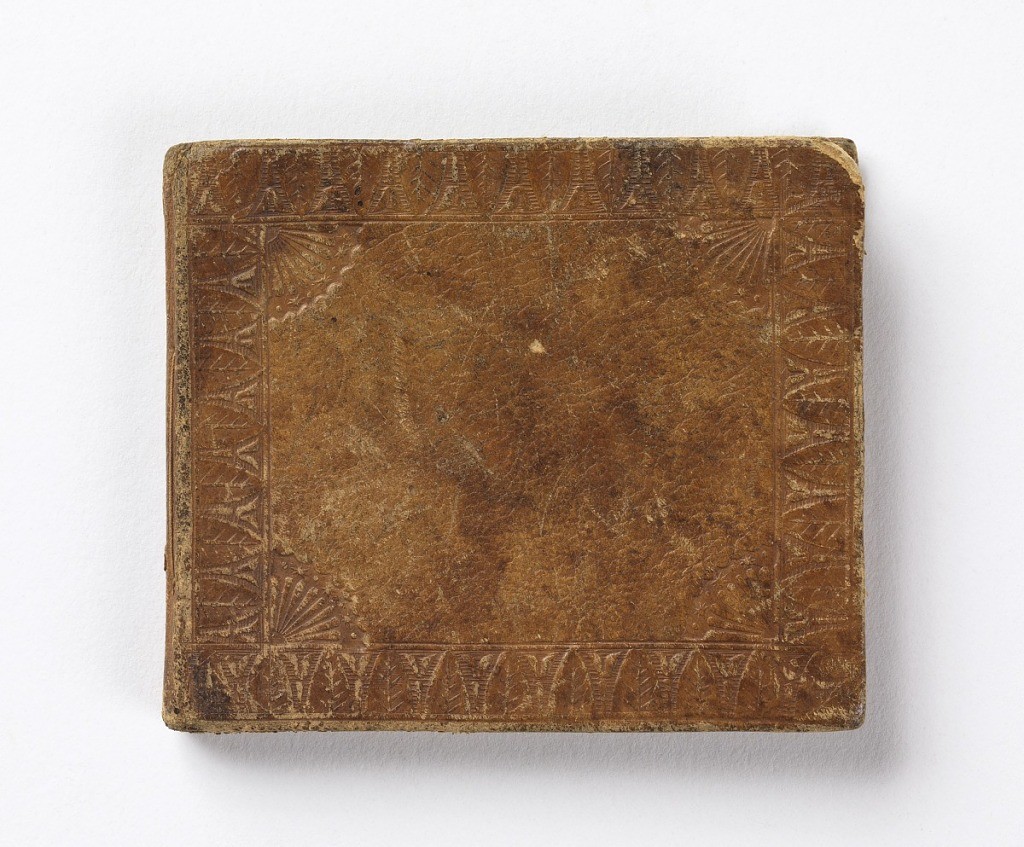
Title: Needle case
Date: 1815–35
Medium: Label: stamped leather covers, painted silk leaves lined with wool
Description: Small needle case with covers of stamped brown leather lined with green paper; inside are painted taffeta leaves lined with wool, for inserting needles. The leaves are painted with military scenes showing figures in uniforms of about 1815 - 1835.